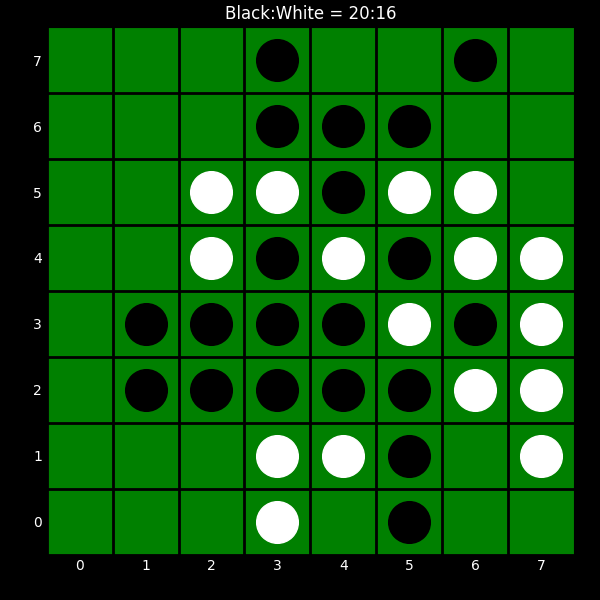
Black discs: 20
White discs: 16